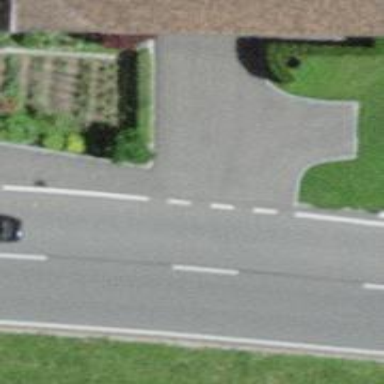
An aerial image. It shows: Hedge acting as barrier.